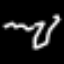
Label: squiggle